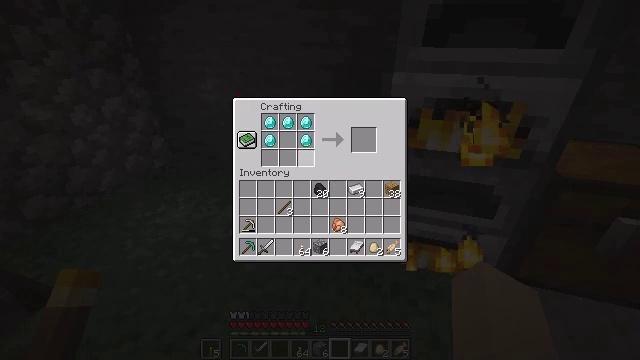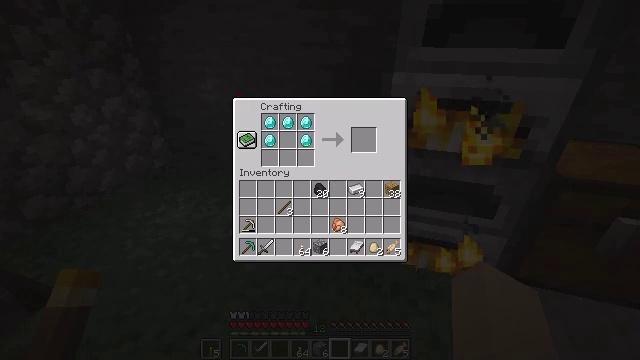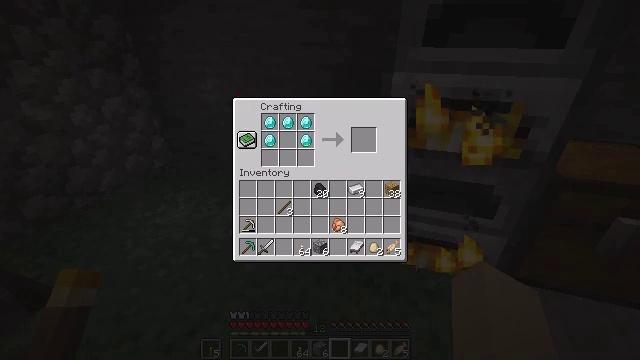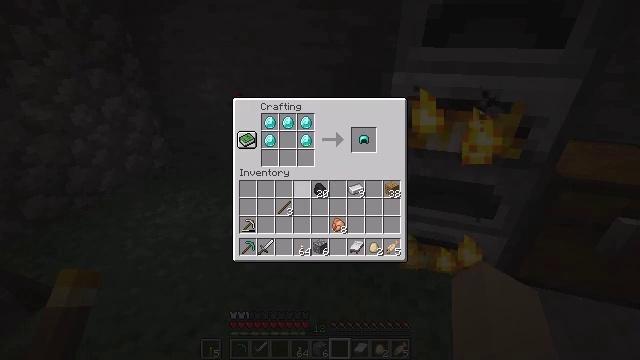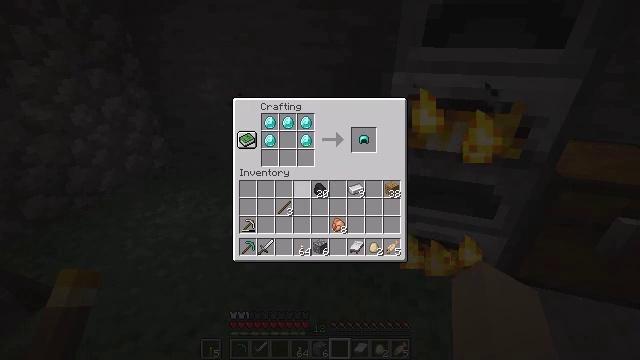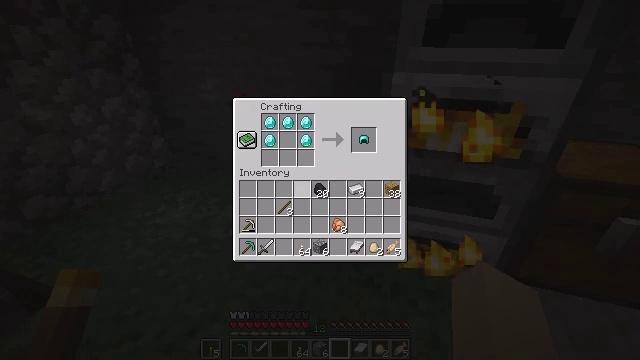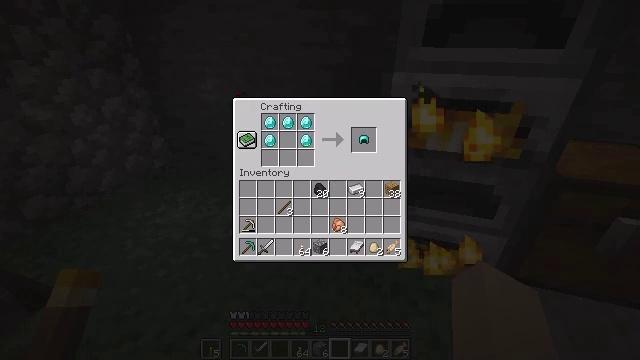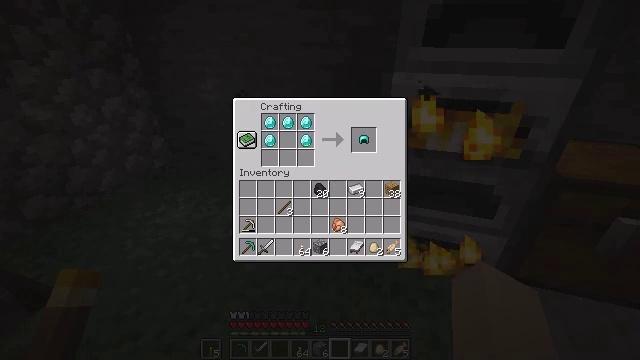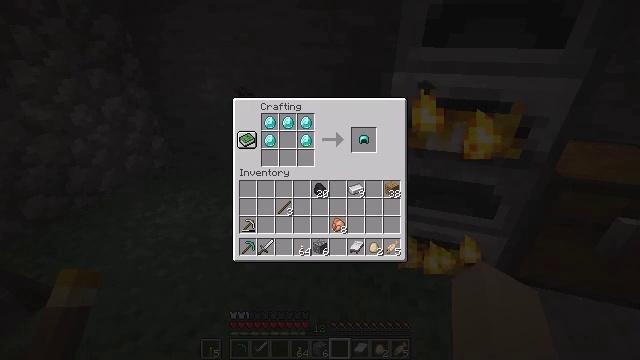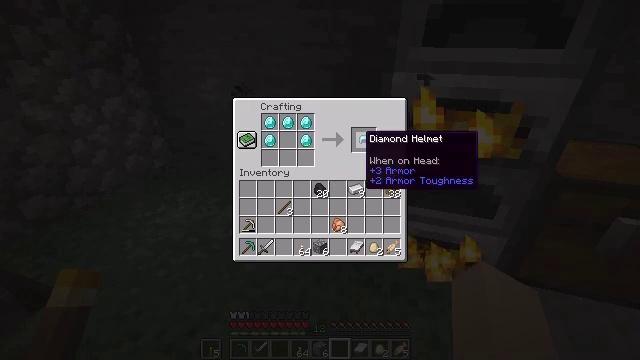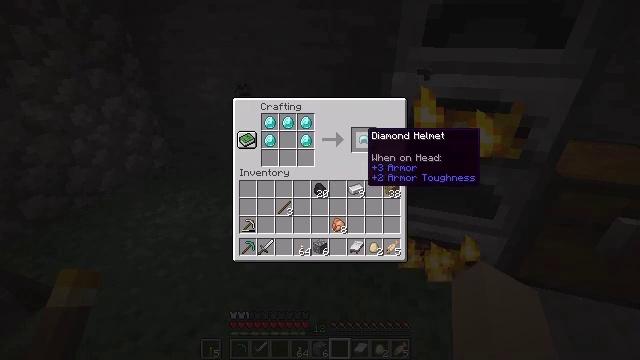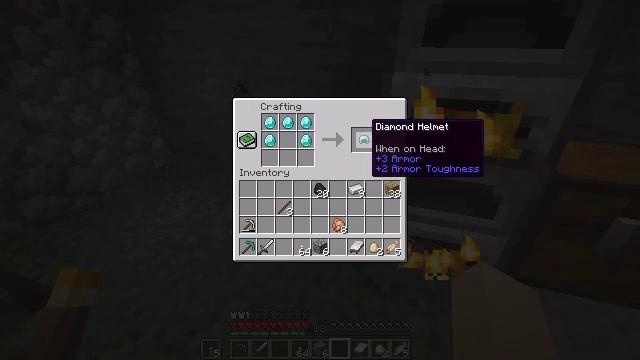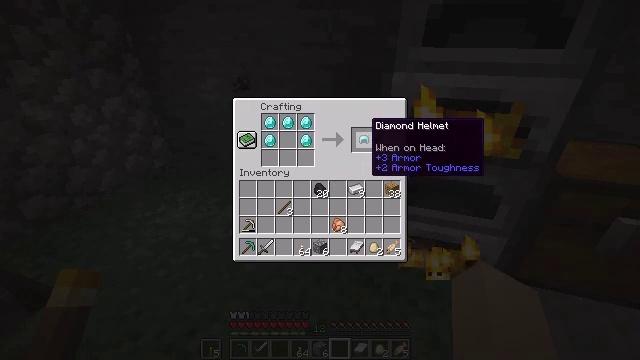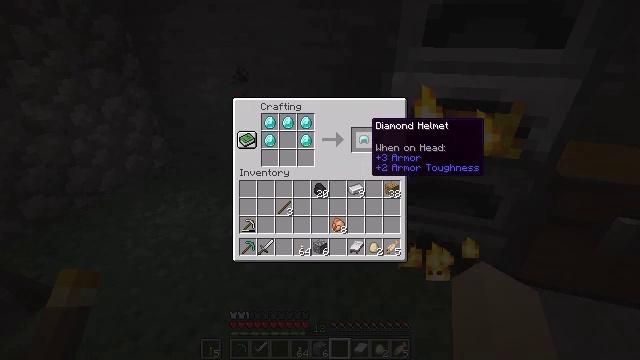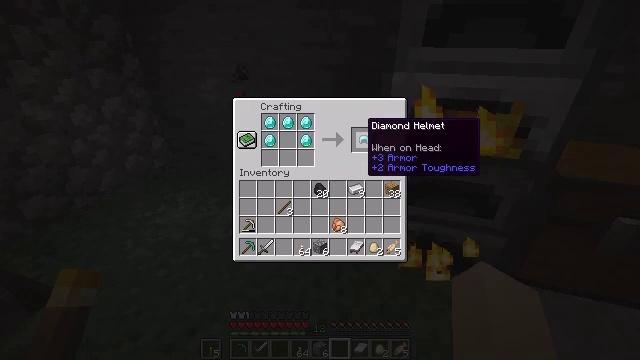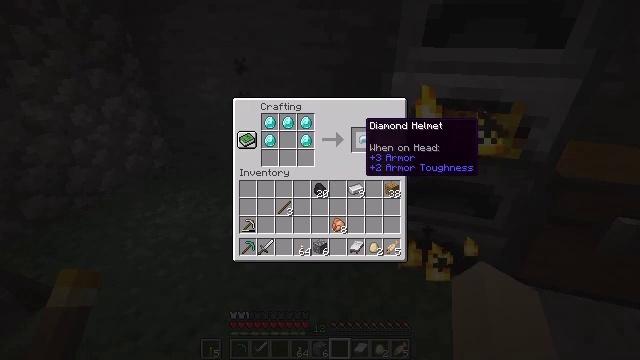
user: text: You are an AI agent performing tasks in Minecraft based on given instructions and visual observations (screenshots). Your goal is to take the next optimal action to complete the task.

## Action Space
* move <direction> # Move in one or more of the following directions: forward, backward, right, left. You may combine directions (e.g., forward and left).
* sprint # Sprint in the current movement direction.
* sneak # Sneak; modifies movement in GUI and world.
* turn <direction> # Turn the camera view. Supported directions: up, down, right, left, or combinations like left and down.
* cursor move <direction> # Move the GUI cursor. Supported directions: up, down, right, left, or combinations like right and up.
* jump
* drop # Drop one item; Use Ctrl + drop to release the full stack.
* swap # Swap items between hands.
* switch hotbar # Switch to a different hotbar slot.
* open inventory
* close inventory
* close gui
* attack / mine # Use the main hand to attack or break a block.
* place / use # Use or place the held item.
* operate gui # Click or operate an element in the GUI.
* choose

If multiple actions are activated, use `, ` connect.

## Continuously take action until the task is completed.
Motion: motion action
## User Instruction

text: Craft the diamond helmet using diamonds.
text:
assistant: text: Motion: cursor move down
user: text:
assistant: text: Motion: cursor move down
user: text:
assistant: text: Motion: cursor move down
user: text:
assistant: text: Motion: no_op
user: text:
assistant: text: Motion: no_op
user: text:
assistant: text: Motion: cursor move right and up
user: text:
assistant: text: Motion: cursor move right and up
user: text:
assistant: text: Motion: no_op
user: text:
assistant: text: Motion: no_op
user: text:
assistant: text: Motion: no_op
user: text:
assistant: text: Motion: cursor move up
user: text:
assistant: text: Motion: no_op
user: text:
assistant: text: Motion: no_op
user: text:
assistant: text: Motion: no_op
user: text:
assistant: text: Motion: no_op
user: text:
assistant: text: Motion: no_op
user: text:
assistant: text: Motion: no_op
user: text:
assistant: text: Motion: no_op
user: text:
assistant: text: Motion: no_op
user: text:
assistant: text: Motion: no_op
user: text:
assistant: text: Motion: no_op
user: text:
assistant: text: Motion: no_op
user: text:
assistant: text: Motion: no_op
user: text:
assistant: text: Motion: no_op
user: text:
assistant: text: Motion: no_op
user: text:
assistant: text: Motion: operate gui
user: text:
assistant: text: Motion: cursor move down, operate gui
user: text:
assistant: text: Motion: cursor move left and down
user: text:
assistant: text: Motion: cursor move left and down
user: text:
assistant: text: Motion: no_op